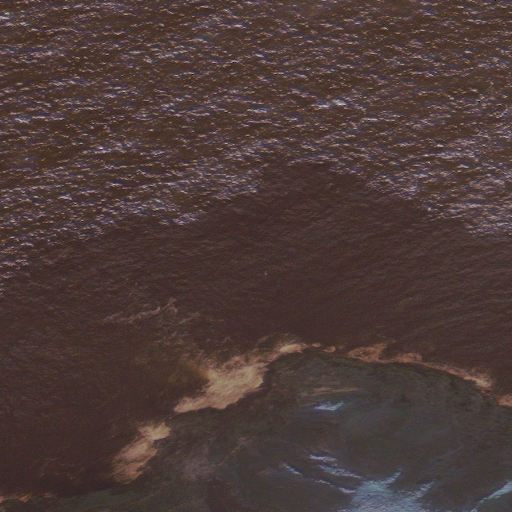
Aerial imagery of cape in Alaska named Northwest Head containing only unknown